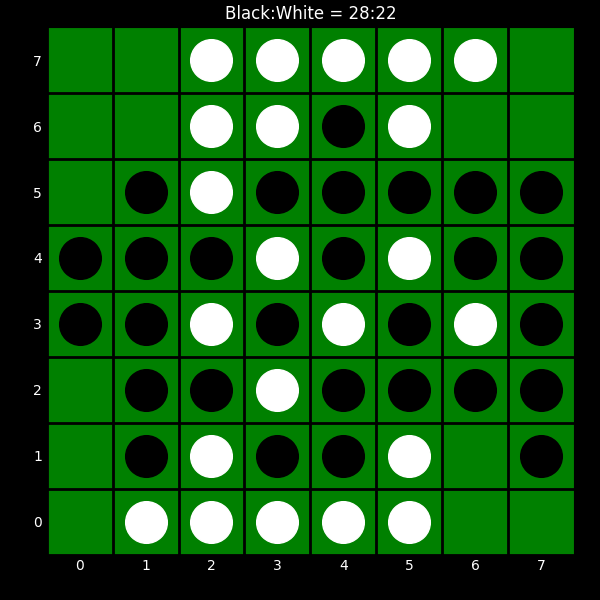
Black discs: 28
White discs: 22